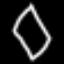
Label: diamond